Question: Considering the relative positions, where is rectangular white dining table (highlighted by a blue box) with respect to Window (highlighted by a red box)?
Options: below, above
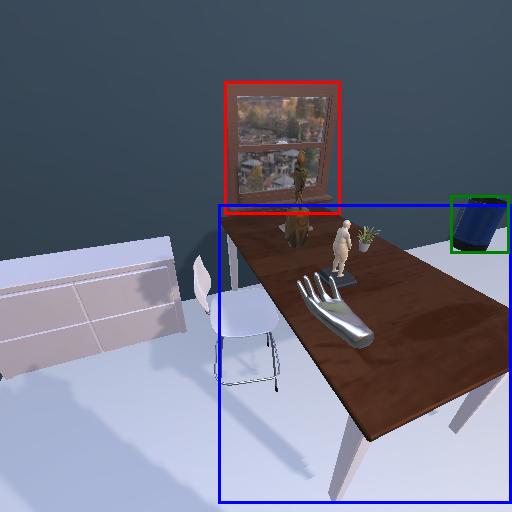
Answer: below